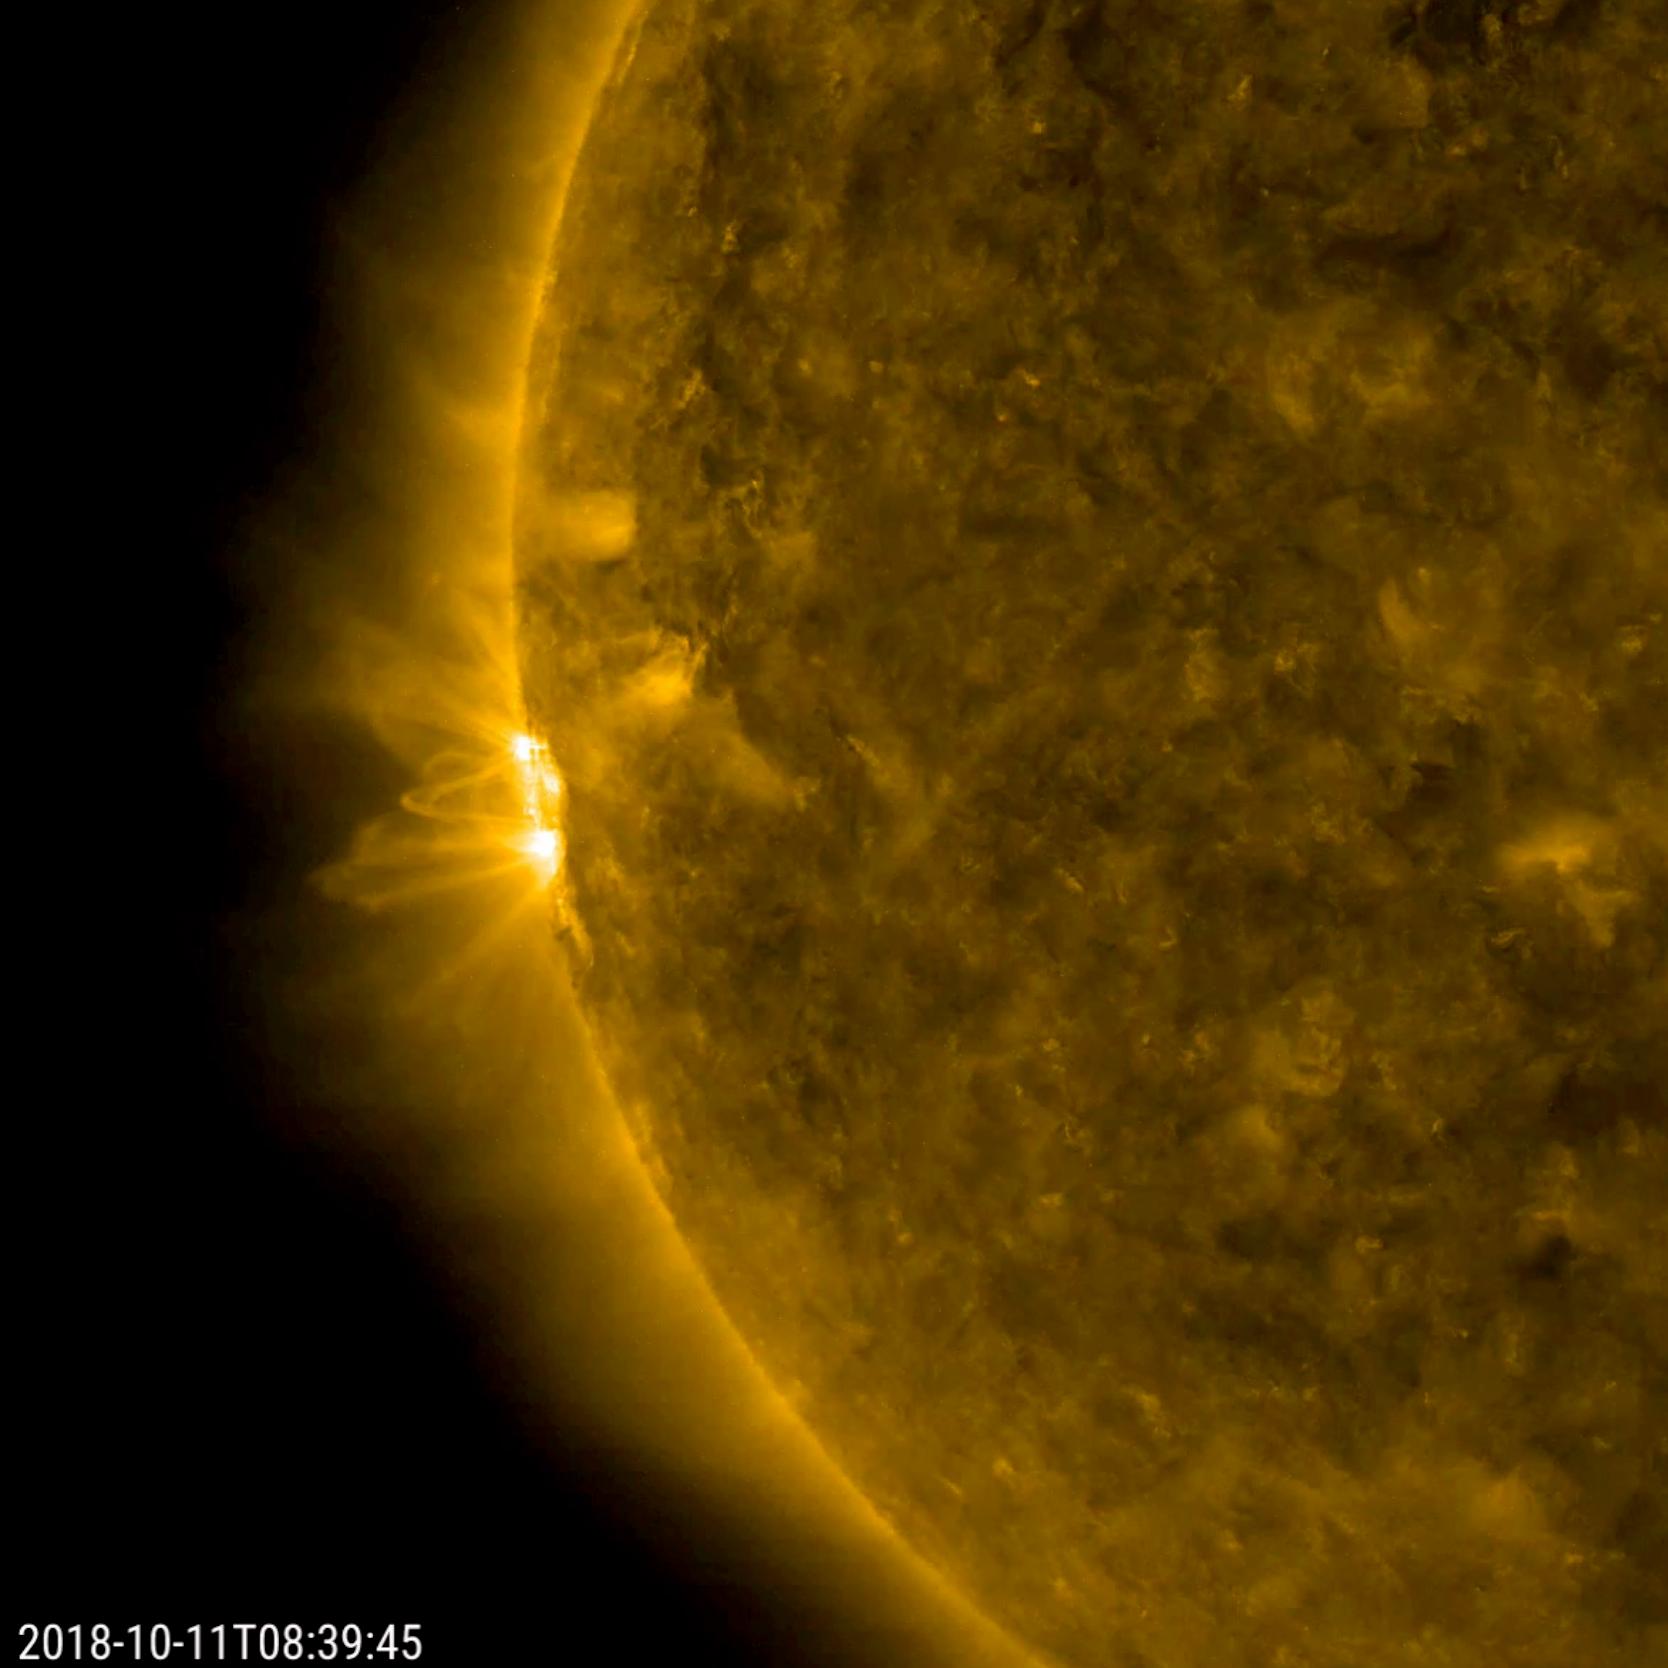
Sole Active Region in Profile Solar Dynamics Observatory (SDO), Sun